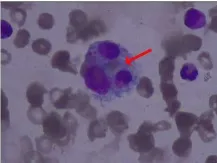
Illustration of bone marrow staining. Erythrocyte phagocytosis.
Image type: pathology (immunostaining)